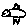
Label: bird